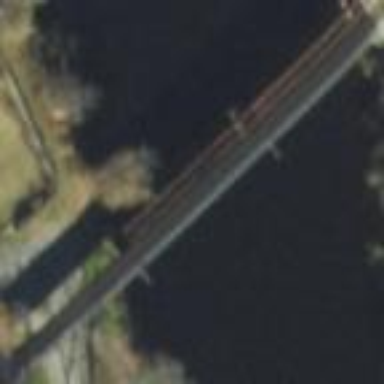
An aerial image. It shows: Man-made bridge.